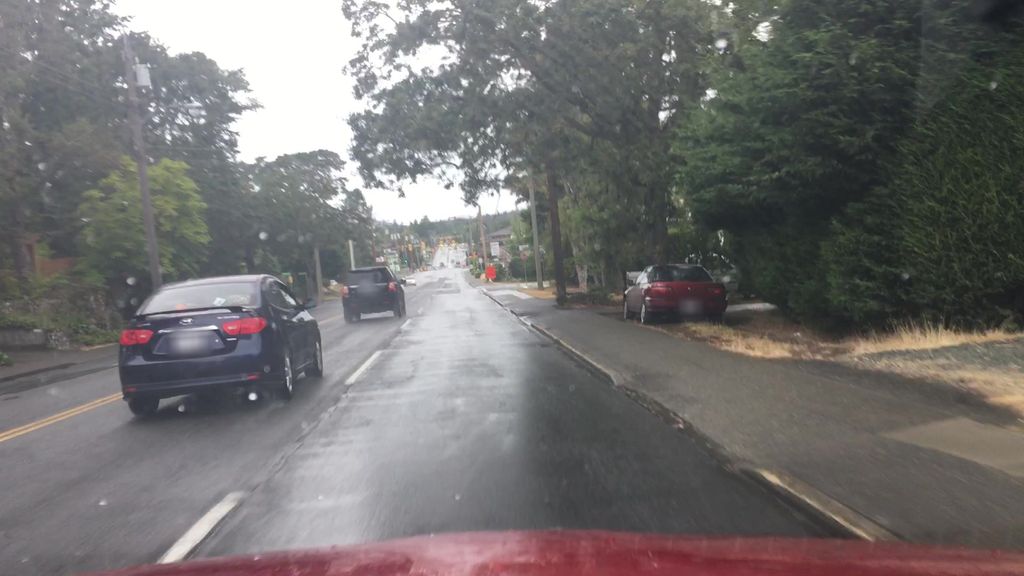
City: victoria